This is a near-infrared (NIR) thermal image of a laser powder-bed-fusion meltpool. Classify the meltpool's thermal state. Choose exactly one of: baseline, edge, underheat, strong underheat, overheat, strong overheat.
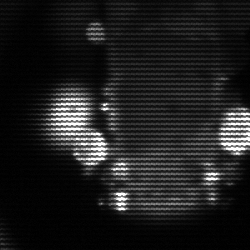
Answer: strong underheat